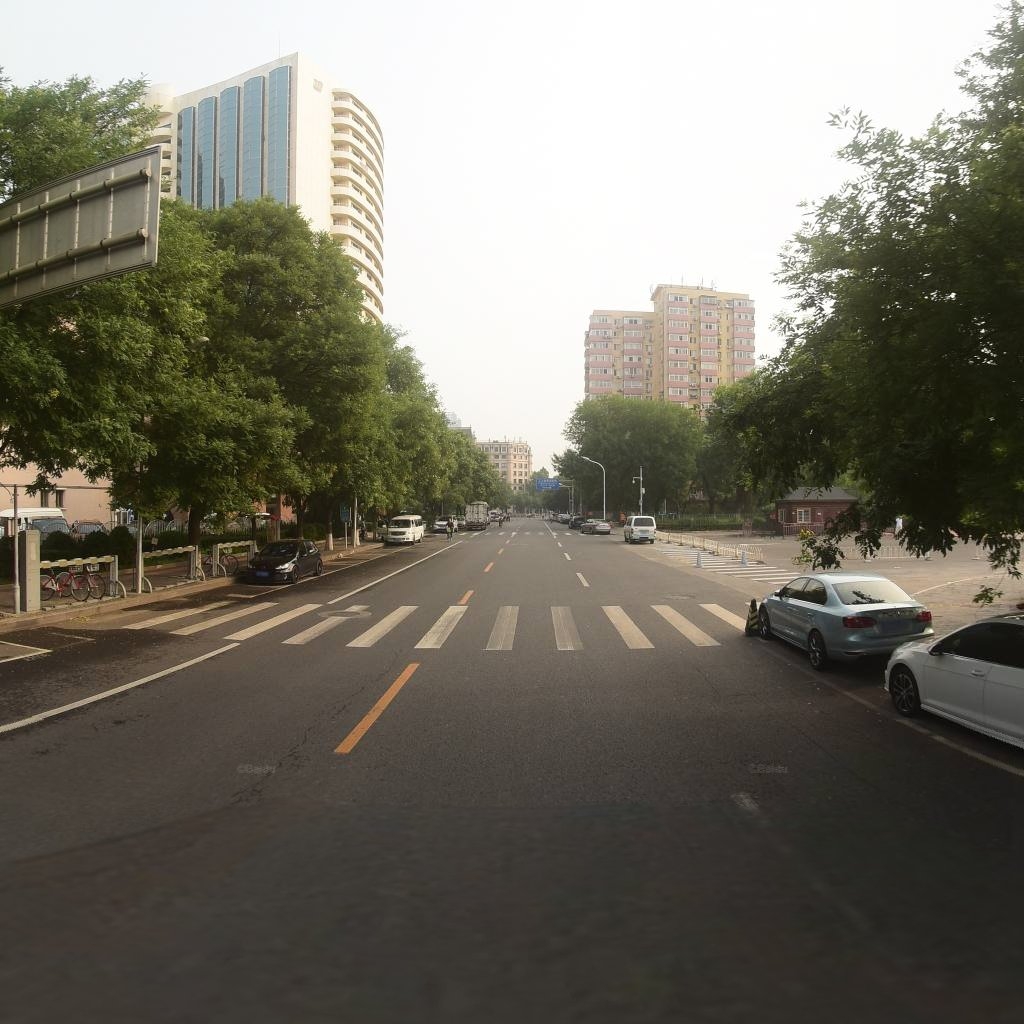
Region: Dongcheng
Road damage annotations: longitudinal crack, longitudinal crack, longitudinal crack, manhole cover, manhole cover